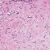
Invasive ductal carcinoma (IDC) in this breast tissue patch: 1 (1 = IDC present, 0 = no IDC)